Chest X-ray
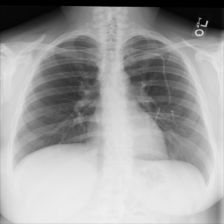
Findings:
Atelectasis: negative
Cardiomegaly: negative
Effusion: negative
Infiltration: negative
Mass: negative
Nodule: negative
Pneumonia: negative
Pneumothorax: negative
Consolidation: negative
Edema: negative
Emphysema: negative
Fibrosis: negative
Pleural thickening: negative
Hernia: negative